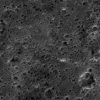
Atmospheric dust classification: not_dusty